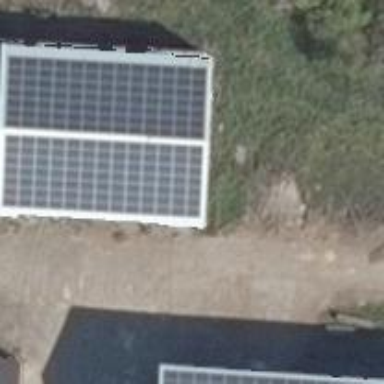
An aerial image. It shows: Solar photovoltaic panel generator on farm auxiliary building. The small installation generates electricity from solar energy.